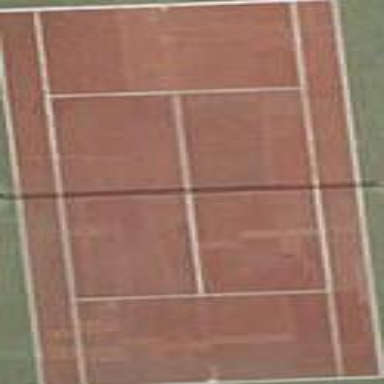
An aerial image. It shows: Tennis court on pitch designated for leisure land.